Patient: sex M, age 64
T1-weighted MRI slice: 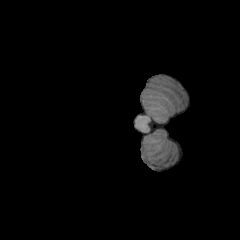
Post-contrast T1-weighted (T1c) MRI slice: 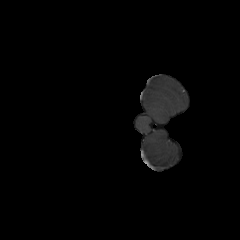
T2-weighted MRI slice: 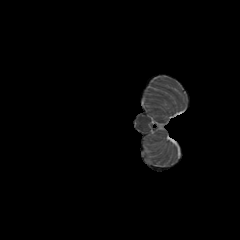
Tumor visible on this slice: no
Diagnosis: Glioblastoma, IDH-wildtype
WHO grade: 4